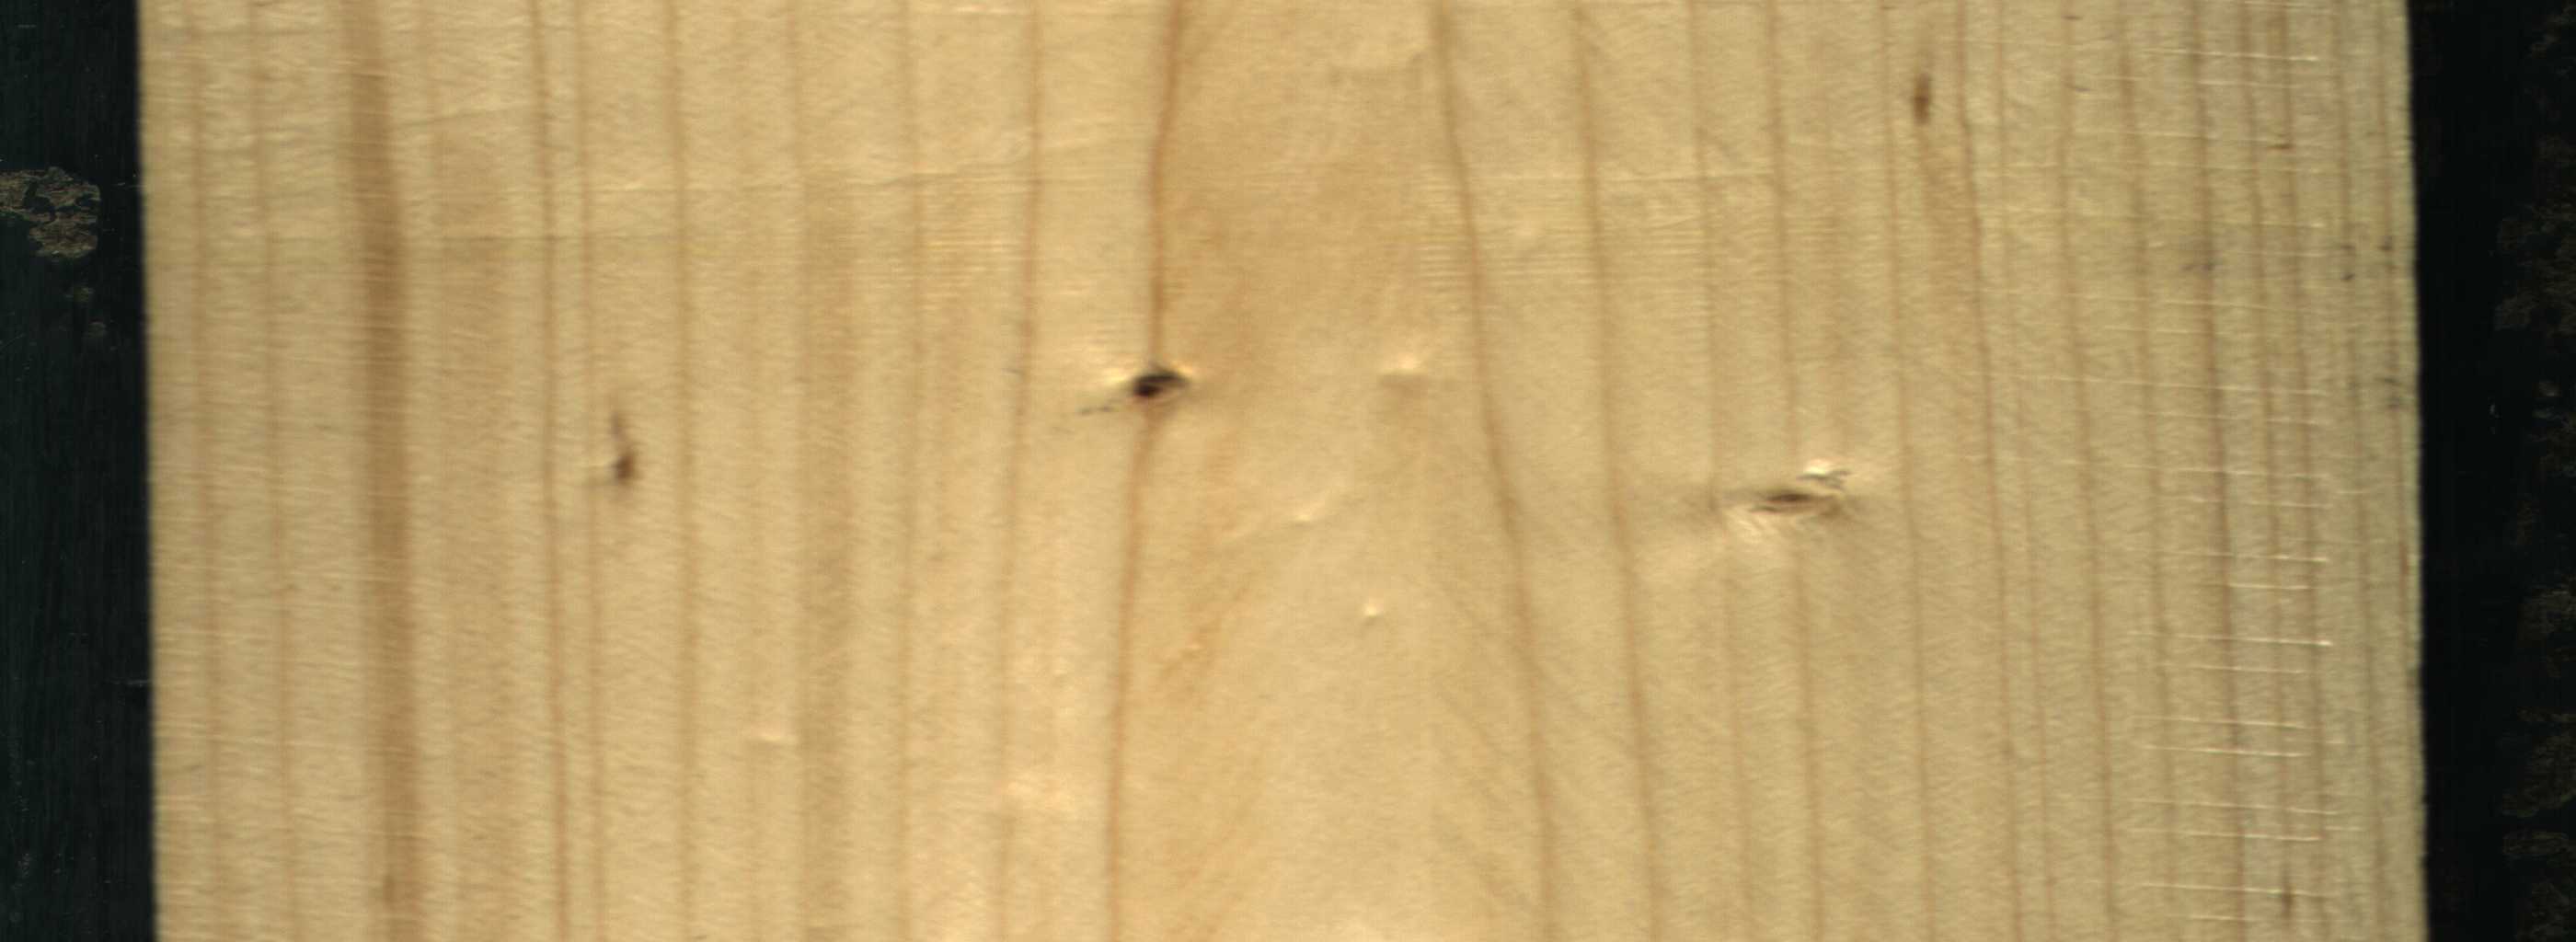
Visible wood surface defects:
Dead_Knot
Live_Knot